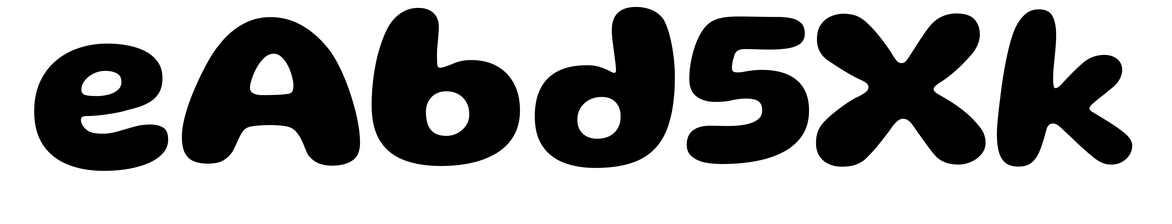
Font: Gluten_Bold